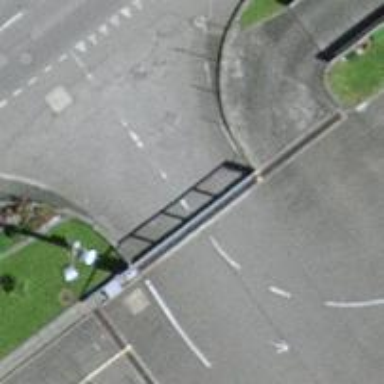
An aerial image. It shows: Gate.